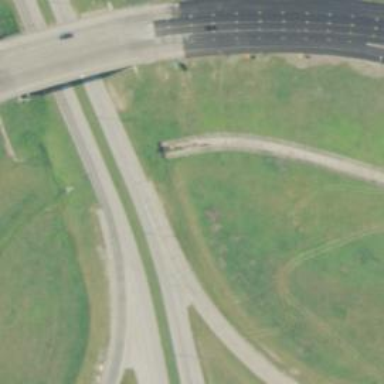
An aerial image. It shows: Primary link highway with asphalt surface.